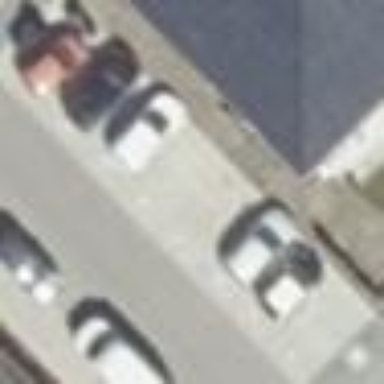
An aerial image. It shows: Street-side parking area with paving stones.